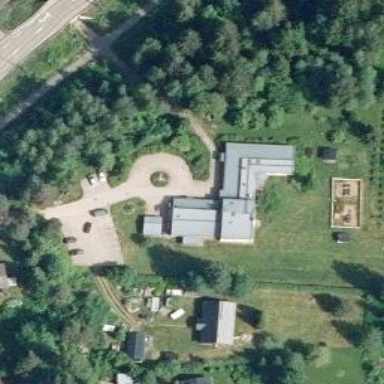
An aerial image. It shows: Public building.